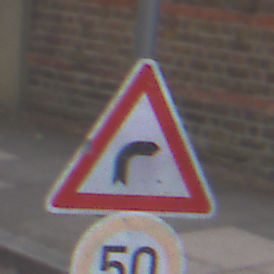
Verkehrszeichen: KurveRechts
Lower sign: Geschwindigkeit50
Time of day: MorningAfternoon
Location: Outdoor (Urban)
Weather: Overcast
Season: NotSpecified
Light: Natural